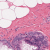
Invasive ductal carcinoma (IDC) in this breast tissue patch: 0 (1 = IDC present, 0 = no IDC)